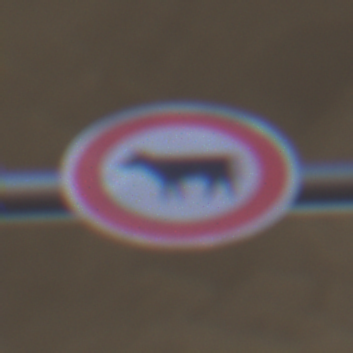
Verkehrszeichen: VerbotViehtrieb
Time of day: Midday
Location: Roofed (Underpass)
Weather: Clear
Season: NotSpecified
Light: Natural